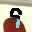
Label: 9